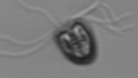
Label: Pyramimonas_morphotype1